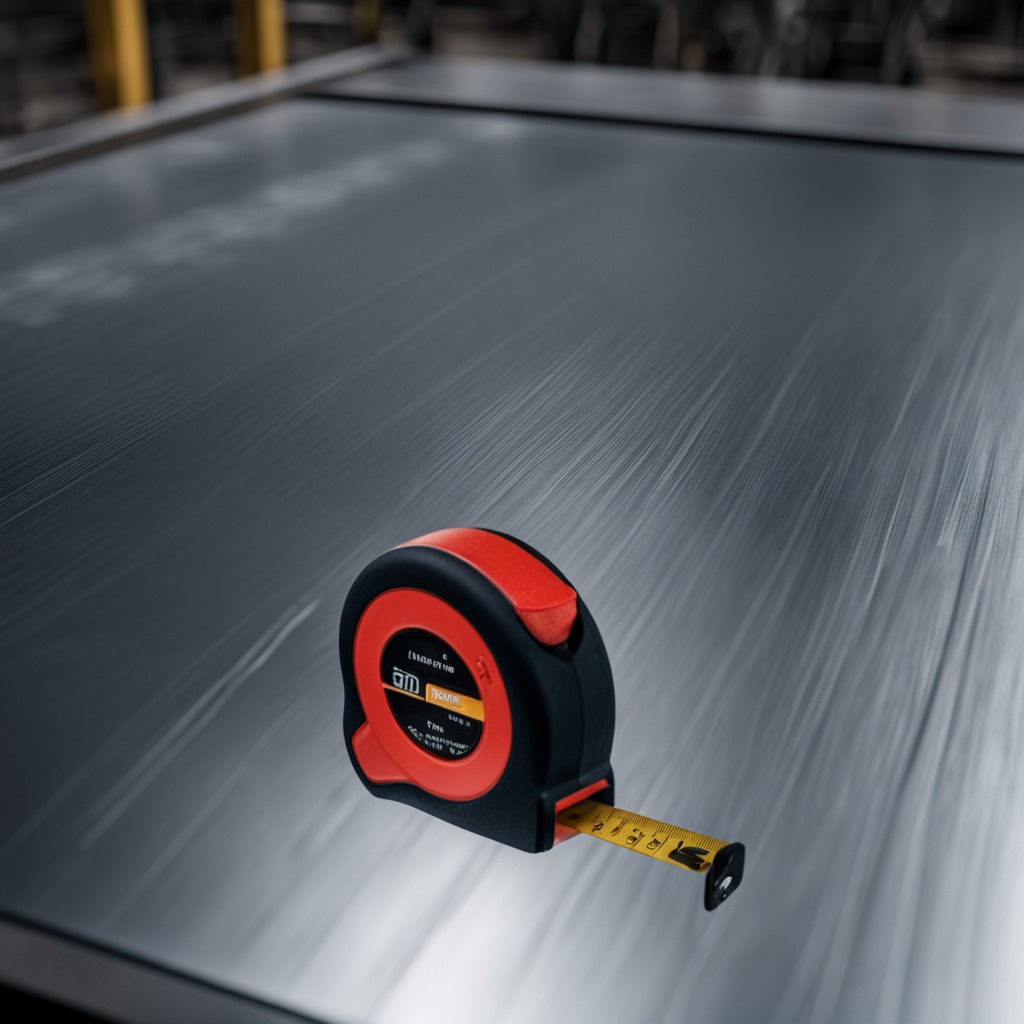
A measuring tape lies on the cold steel table in the mining workshop.